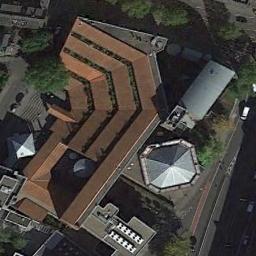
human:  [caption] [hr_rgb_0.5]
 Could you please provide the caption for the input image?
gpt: There is a church surrounded by some buildings and trees with a road passed by .

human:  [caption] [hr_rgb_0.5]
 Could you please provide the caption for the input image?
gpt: This is a church with an octagon roof .

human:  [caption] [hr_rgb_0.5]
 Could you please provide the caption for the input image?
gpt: A cathedral with an orange roof  The main house in the middle of the church has a white and silver rectangular roof  There are several trees around the church .

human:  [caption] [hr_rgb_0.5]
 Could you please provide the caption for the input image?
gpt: The church with two pointed towers and the rest of the church has some orange roofs .

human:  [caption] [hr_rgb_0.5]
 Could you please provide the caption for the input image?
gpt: There are many buildings near the church .